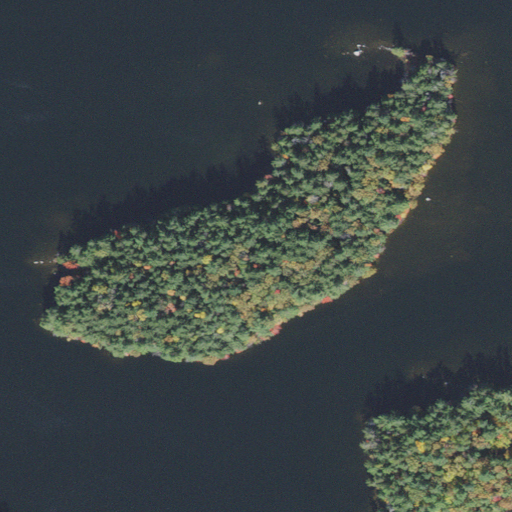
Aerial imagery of island in New Hampshire named Joes Island containing open water, evergreen forest, and grassland